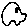
Label: car